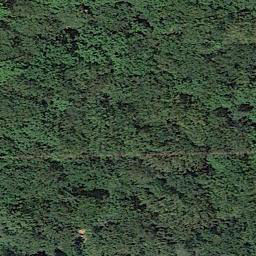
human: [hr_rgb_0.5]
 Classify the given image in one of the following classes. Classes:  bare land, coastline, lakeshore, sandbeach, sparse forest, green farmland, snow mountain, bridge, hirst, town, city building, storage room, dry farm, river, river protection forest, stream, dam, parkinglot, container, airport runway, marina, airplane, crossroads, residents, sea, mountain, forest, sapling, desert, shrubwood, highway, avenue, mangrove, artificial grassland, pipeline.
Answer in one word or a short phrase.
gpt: forest